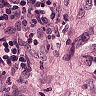
Metastatic tissue present: yes